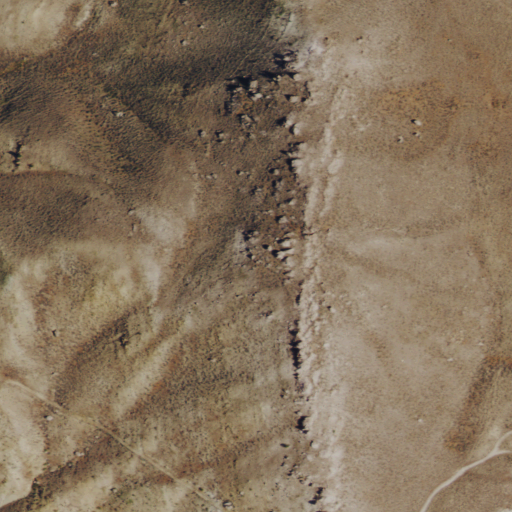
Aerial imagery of mountain in Wyoming named Oil Mountain containing shrub and evergreen forest